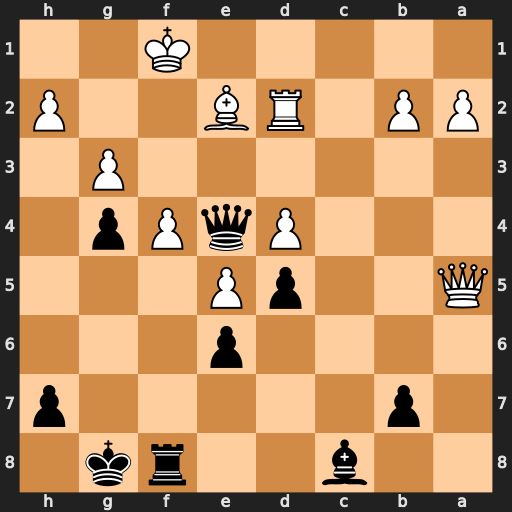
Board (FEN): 2b2rk1/1p5p/4p3/Q2pP3/3PqPp1/6P1/PP1RB2P/5K2
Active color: b
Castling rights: -
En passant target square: -
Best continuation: Qh1+ Kf2 Qxh2+